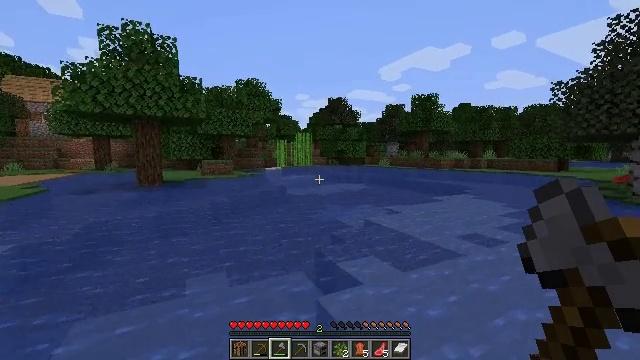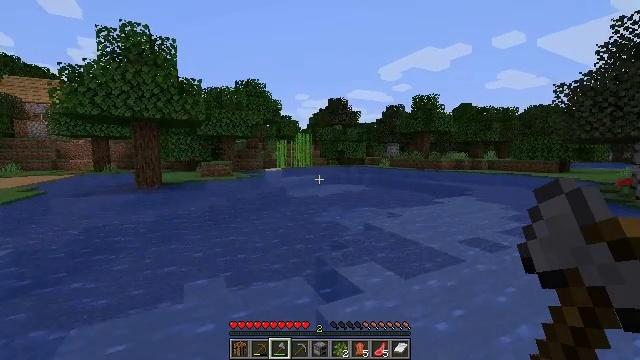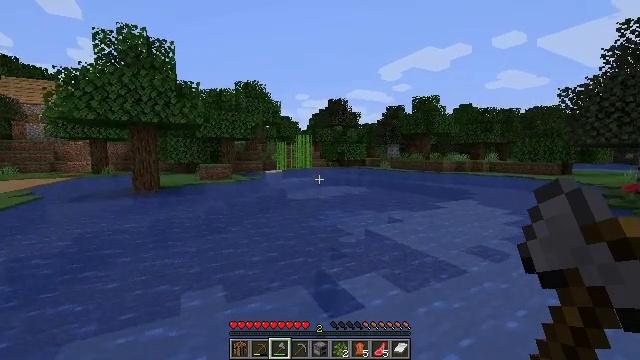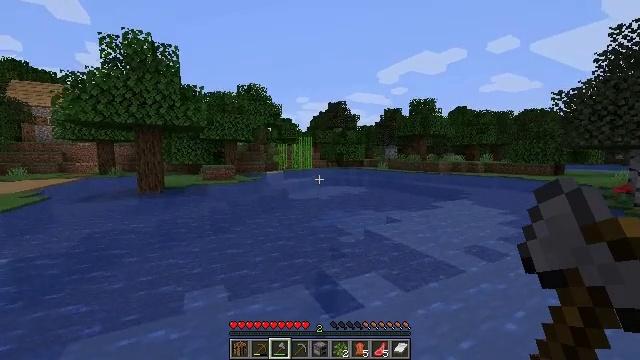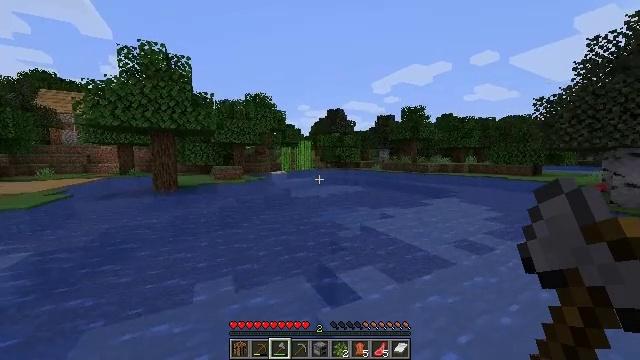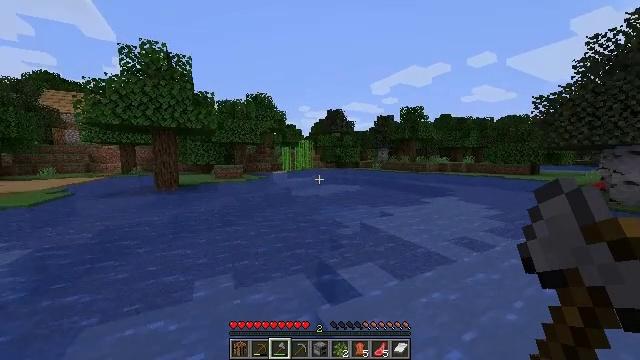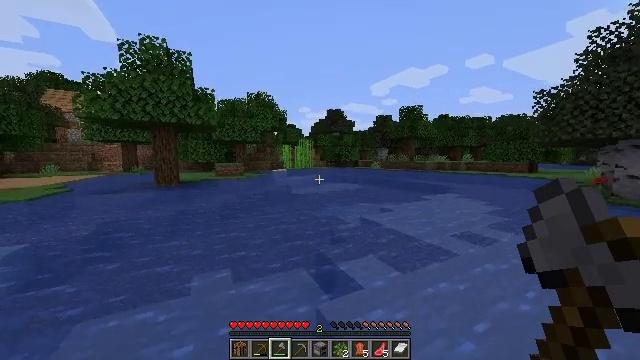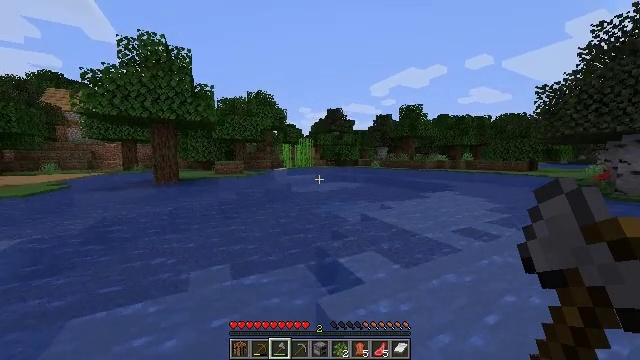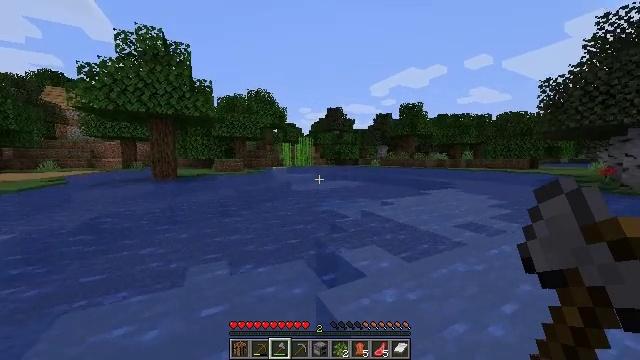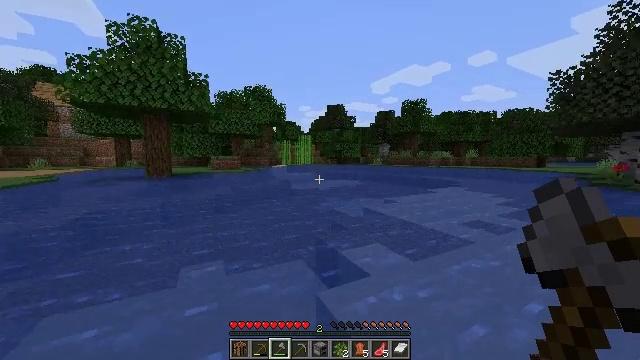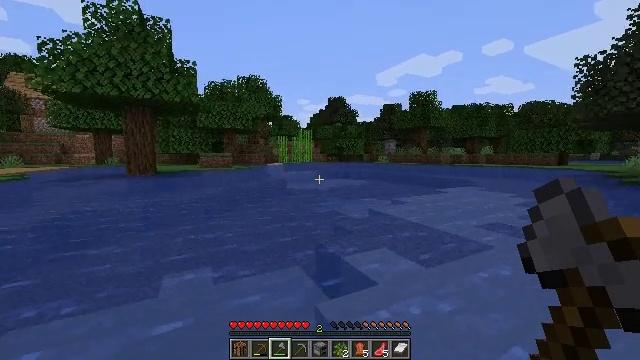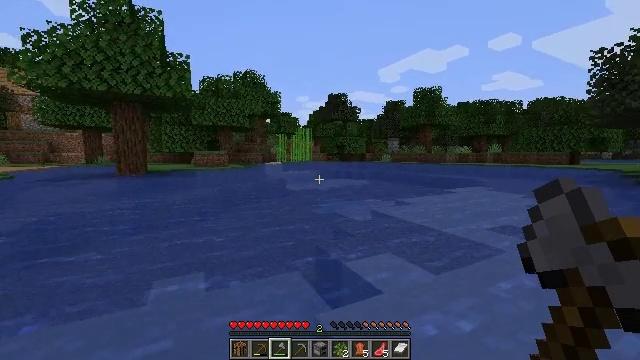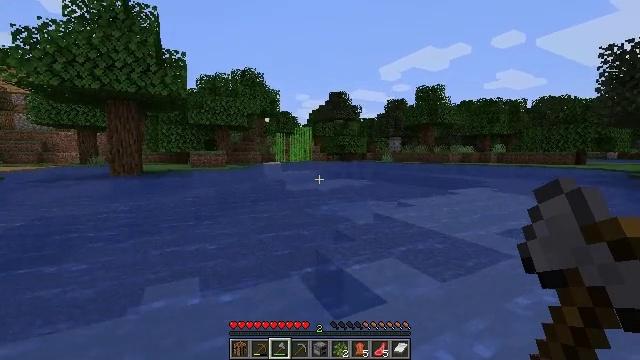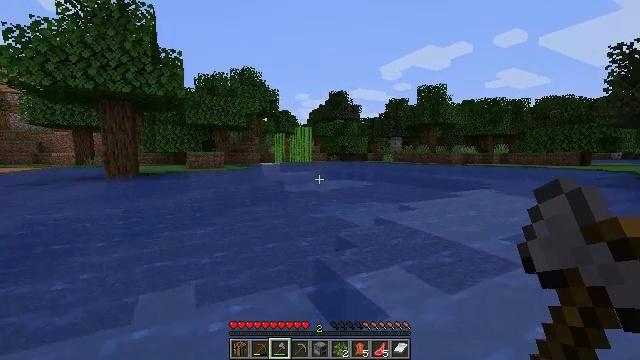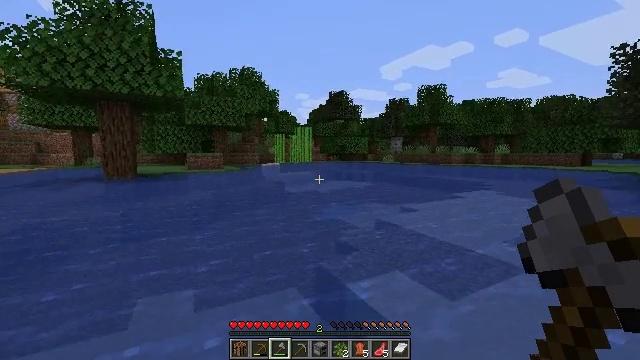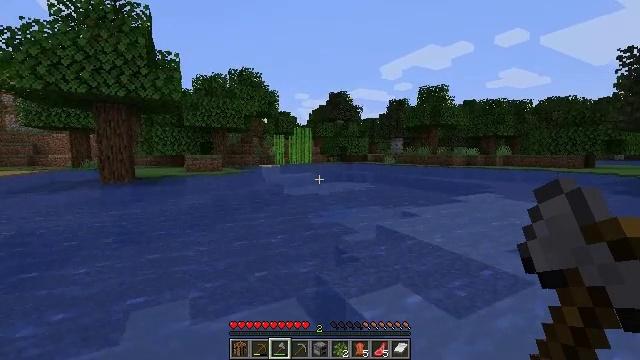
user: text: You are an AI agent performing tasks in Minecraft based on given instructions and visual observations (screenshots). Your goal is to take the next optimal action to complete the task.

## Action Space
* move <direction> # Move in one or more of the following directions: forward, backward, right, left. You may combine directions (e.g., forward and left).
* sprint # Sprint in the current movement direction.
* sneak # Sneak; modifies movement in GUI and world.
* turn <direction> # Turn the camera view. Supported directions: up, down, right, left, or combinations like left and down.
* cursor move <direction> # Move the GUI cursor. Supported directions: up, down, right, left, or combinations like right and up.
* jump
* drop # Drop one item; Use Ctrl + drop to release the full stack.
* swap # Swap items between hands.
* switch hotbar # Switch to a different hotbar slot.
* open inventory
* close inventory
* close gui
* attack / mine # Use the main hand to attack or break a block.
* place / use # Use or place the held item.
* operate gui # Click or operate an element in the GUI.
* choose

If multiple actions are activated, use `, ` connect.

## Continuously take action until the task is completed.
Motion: motion action
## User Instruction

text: Mine the sugar cane near rivers.
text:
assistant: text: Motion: move forward, sprint, jump
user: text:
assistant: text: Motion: move forward, sprint, jump
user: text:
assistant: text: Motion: move forward, sprint, jump
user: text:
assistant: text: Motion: move forward, sprint, jump
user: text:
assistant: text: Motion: move forward, sprint, jump
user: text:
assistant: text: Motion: move forward, sprint, jump
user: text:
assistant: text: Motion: move forward, sprint, jump
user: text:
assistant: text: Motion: move forward, sprint, jump
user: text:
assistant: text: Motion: move forward, sprint, jump
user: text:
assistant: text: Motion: move forward, sprint, jump
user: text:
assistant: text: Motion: move forward, sprint, jump
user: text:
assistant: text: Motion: move forward, sprint, jump
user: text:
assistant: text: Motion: move forward, sprint, jump
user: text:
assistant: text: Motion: move forward, sprint, jump
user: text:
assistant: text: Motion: move forward, sprint, jump
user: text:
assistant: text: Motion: move forward, sprint, jump
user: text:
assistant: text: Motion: move forward, sprint, jump
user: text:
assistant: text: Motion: move forward, sprint, jump
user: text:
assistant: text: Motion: move forward, sprint, jump
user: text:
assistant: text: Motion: move forward, sprint, jump
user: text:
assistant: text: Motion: move forward, sprint, jump
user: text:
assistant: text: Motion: move forward, sprint, jump
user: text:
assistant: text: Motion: move forward, sprint, jump
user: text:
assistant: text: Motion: move forward, sprint, jump
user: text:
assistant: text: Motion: move forward, sprint, jump
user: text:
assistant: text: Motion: move forward, sprint, jump
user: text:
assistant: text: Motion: move forward, sprint, jump
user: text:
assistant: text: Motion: move forward, sprint, jump
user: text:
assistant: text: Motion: move forward, sprint, jump
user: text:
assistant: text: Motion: move forward, sprint, jump